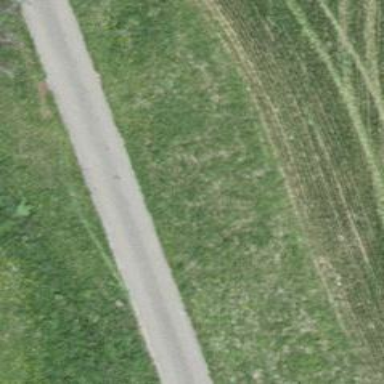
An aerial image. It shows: Well-maintained track road of grade 1.